Aerial crown-view tile of a tropical tree (Barro Colorado Island, Panama), acquired 20241014:
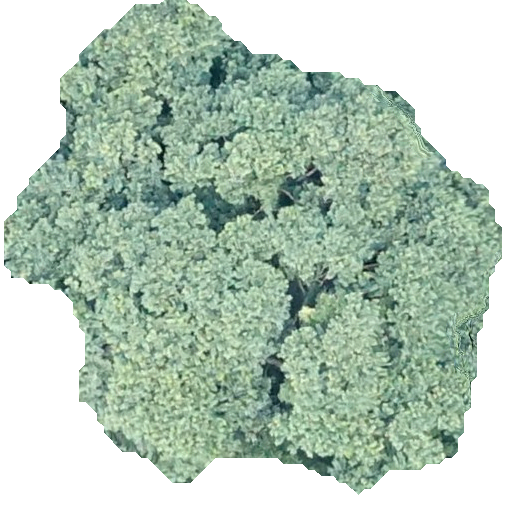
Species: Luehea seemannii
GBIF accepted scientific name: Luehea seemannii
Crown area: 259.53 m²